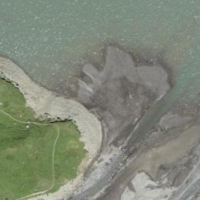
EUNIS habitat code: 14
Species observed at this site:
Pyrrhocorax graculus
Aster alpinus
Arnica montana